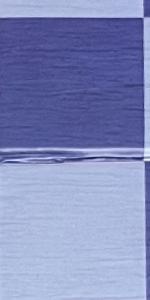
Label: Empty